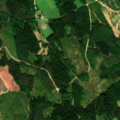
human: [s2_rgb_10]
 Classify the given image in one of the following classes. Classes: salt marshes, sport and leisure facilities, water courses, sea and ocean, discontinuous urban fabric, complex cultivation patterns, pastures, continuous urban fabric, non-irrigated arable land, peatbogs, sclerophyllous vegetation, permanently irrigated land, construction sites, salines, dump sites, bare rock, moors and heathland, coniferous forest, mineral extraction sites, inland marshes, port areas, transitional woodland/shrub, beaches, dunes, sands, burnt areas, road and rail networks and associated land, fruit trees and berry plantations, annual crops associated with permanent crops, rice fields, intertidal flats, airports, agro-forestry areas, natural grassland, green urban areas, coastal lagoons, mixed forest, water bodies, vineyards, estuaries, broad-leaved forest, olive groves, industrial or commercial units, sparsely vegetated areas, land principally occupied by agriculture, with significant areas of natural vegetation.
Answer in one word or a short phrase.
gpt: land principally occupied by agriculture, with significant areas of natural vegetation, coniferous forest, mixed forest, transitional woodland/shrub